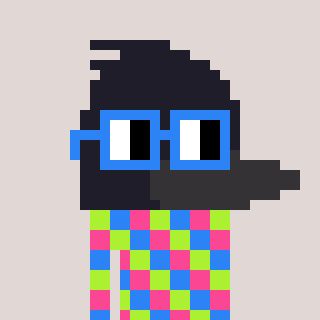
a pixel art character with square blue glasses, a raven-shaped head and a green-colored body on a warm background